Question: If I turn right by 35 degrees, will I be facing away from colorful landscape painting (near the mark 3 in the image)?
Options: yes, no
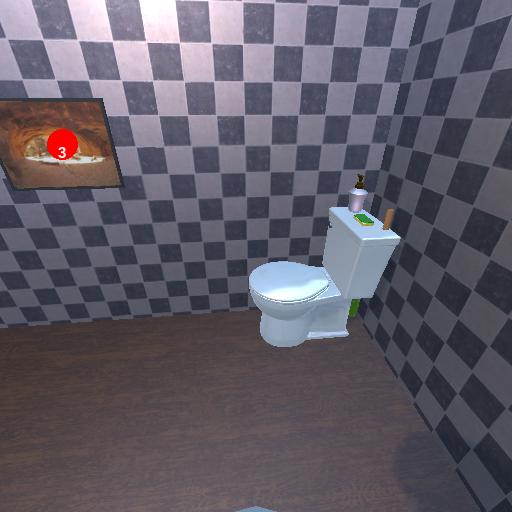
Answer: yes